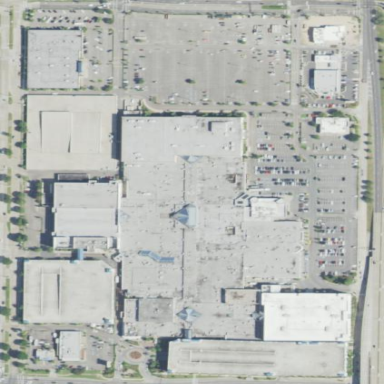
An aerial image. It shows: Retail area.